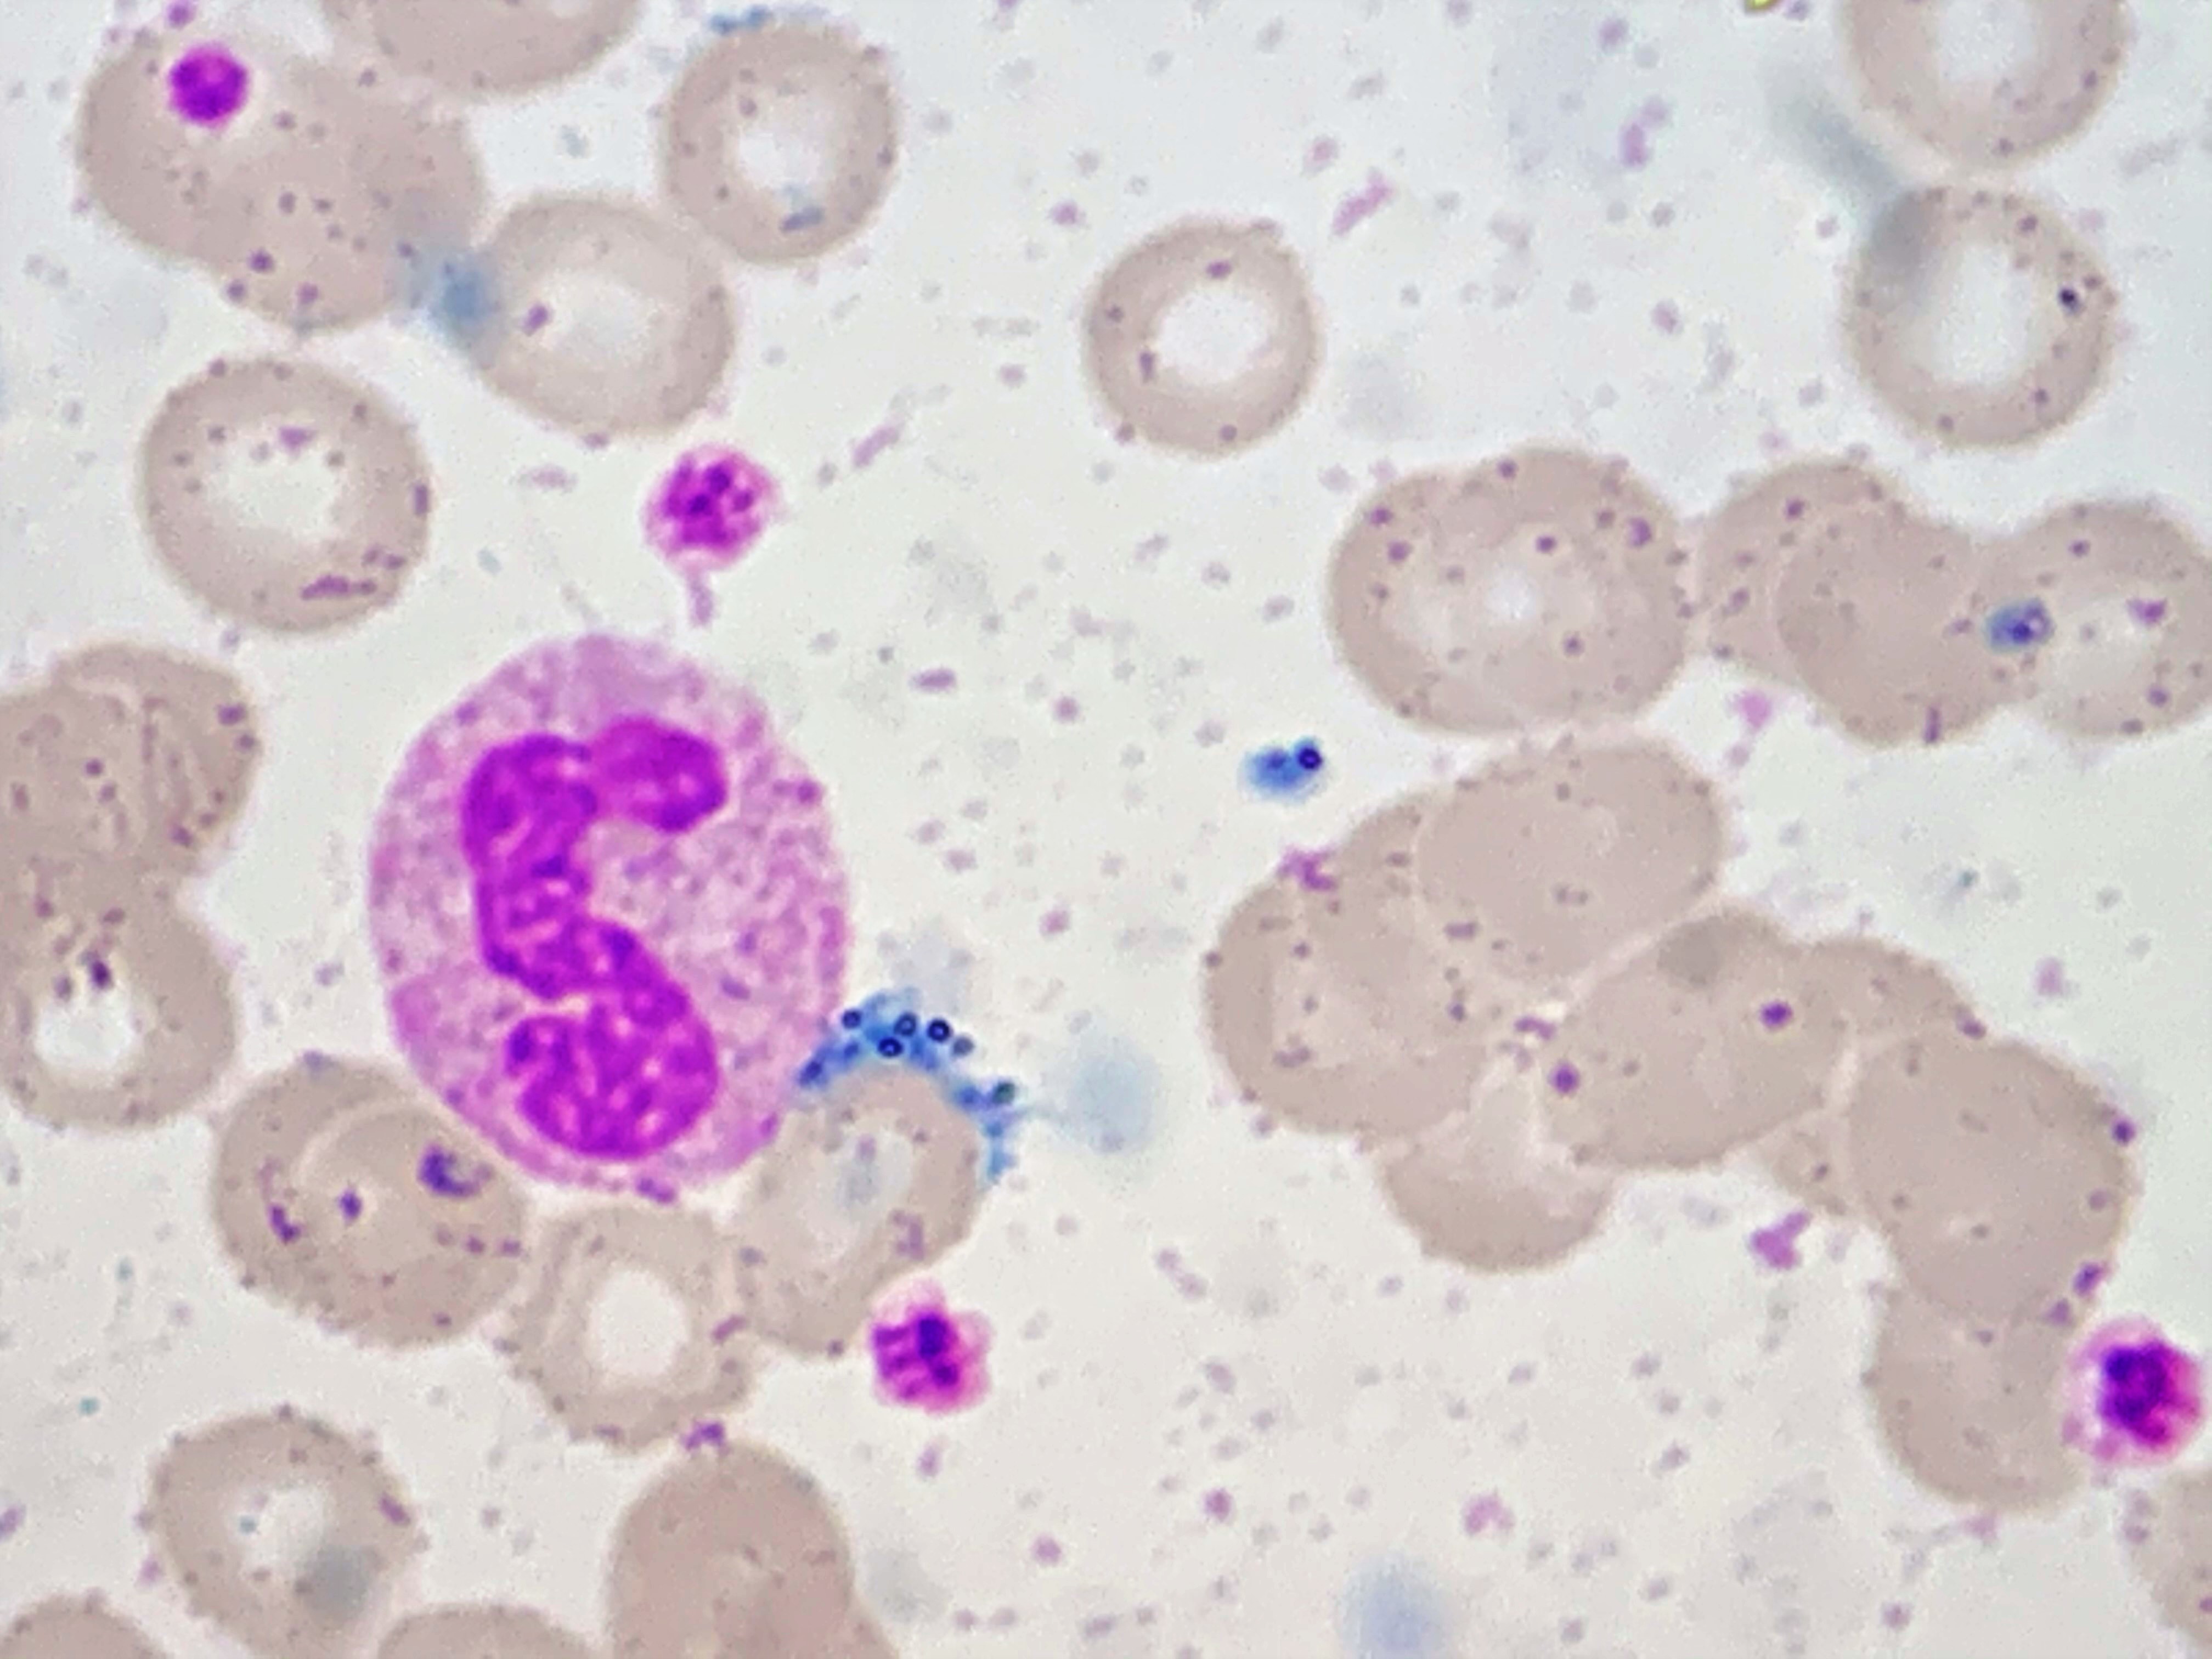
Cell type: NEUTROPHILS